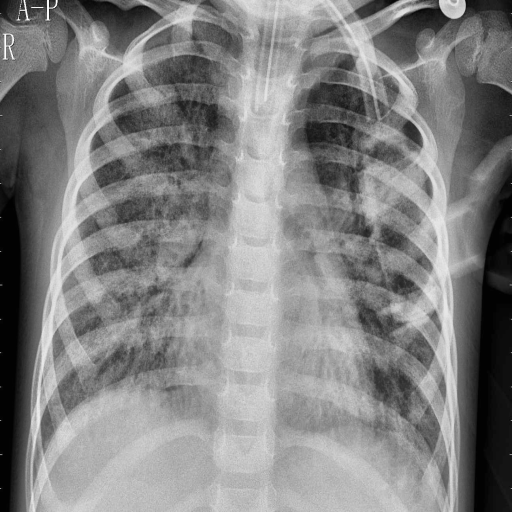
Finding: PNEUMONIA